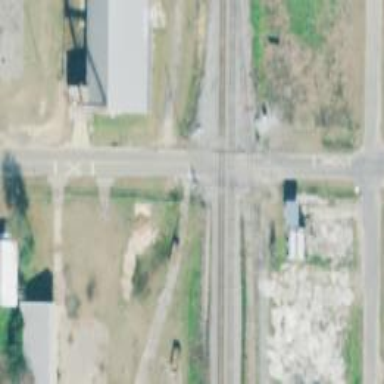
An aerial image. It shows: Level crossing with lights on the railway.